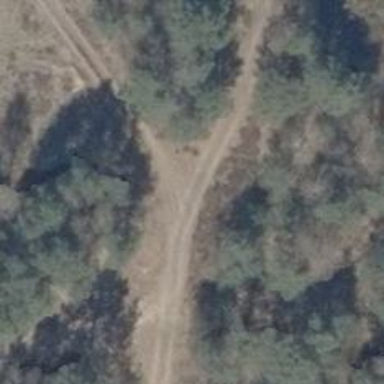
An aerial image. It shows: Track road with grade4 tracktype.